Interaction volume radius: 5 \u00c5
Interaction volume height: 20 \u00c5
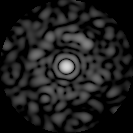
Disorder parameter: 0.8024